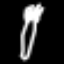
Label: fork